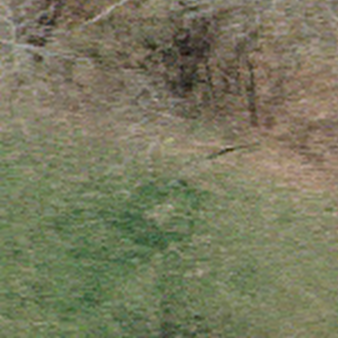
Label: other